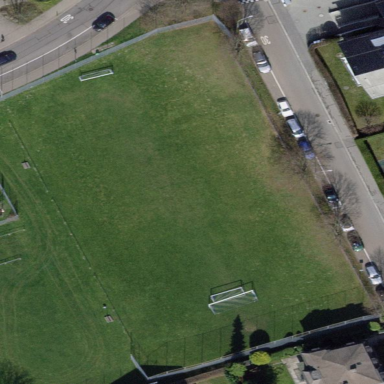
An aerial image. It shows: Soccer pitch with grass surface for leisure and sports.